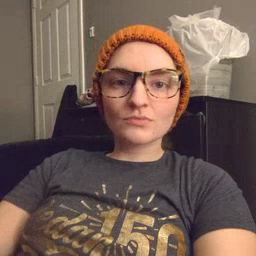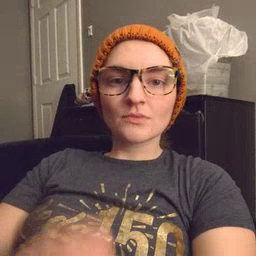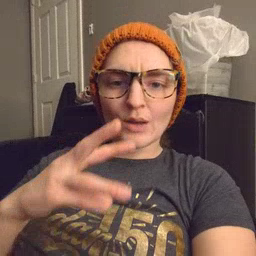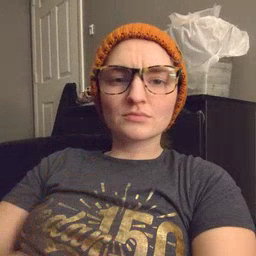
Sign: owie